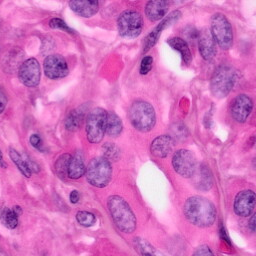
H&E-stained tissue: Pancreatic